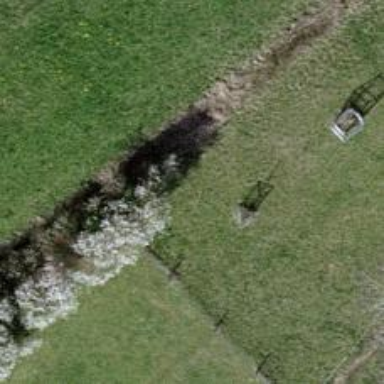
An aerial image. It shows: Hedge barrier.